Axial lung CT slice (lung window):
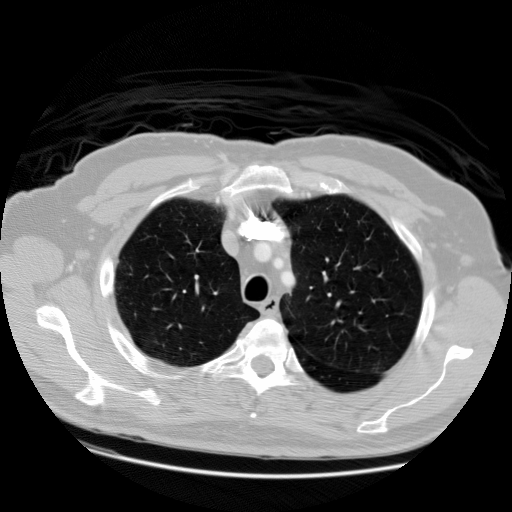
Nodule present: no